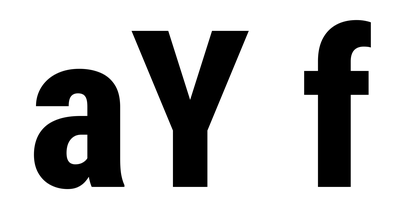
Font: Roboto_Condensed_ExtraBold